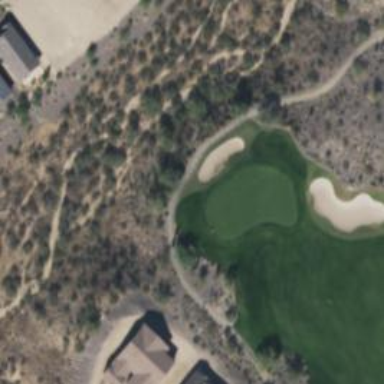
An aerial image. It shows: Service road used as golf cart path.